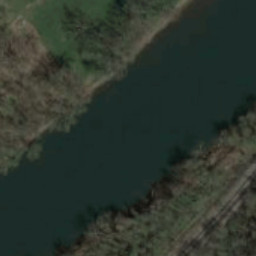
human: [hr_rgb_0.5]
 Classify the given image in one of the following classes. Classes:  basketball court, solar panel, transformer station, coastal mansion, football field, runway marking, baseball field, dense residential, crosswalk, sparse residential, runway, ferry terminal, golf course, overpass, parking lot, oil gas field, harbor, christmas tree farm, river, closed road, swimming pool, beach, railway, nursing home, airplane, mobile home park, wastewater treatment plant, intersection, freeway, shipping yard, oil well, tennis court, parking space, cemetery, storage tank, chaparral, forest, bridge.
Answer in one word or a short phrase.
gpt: river